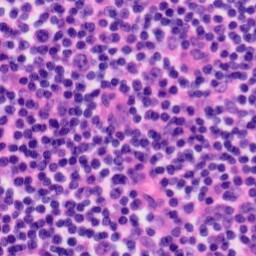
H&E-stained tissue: Tonsil